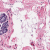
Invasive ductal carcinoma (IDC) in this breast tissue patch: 0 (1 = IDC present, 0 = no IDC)